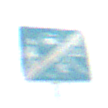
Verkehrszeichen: EndeVerkehrsberuhigterBereich
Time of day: MorningAfternoon
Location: Outdoor (Nature)
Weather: PartlyCloudy
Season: Autumn
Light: Natural